Question: im having trouble with getting my app icon for an ipad app into xcode, ive made it and exported it from photoshop as a png, usually i can just drag it from the finder straight into the app icon section in xcode but it dosnt work it just dosnt get loaded into the place holder.
Its odd becuase its a 72x72px 72dpi png with no alpha 46kb.. but the retina 144x144px 72dpi png 66kb with alpha works
any ideas what might be causing this ?

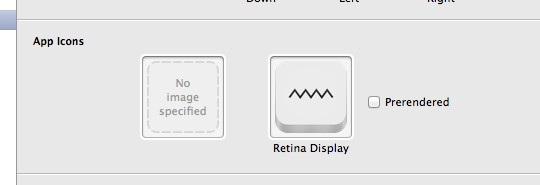
Answer: Comment posted on request as answer:
Have you tried adding it manually? (right click on the "no image specified" area in your screenshot and then 'select file') Is there an actual error message?